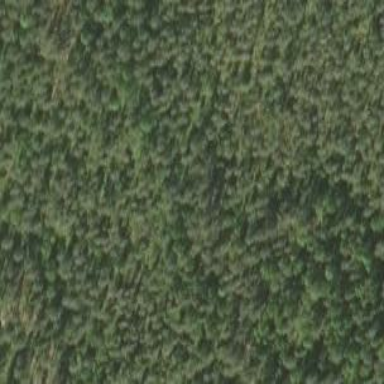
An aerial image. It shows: Woodland consisting mainly of needle-leaved trees.